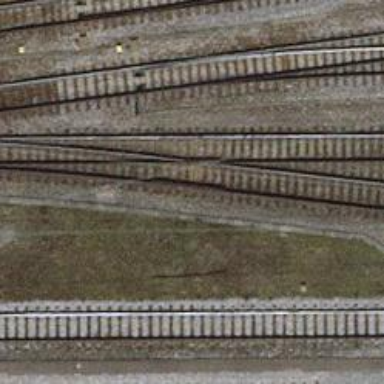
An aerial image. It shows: Railway yard with single rail track. The electrified track has contact line for power supply.